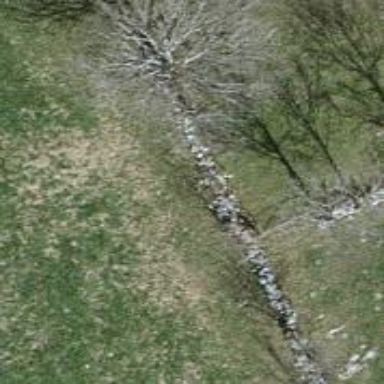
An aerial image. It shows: Dry stone wall barrier.